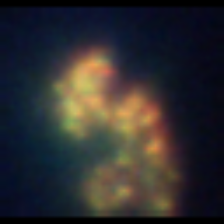
Taxon: Unknown_detritus
Group: Unknown